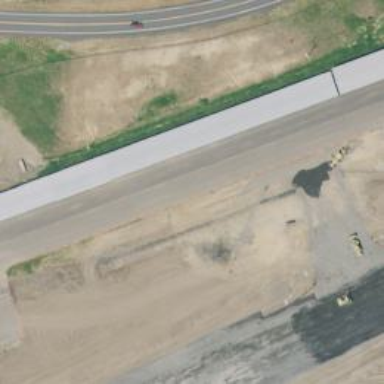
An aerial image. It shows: Image of taxiway at airport.